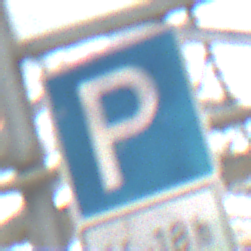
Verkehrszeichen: Parken
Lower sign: ZeitangabenOhneBeschraenkungAufWochentage1
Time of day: Midday
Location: Roofed (Special)
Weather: Overcast
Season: NotSpecified
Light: Natural